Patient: sex M, age 31
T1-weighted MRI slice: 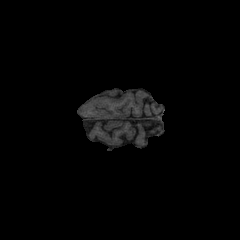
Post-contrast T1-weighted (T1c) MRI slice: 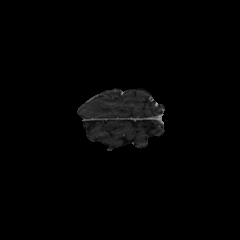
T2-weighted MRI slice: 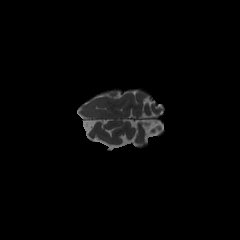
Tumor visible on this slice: no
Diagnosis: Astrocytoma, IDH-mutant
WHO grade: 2